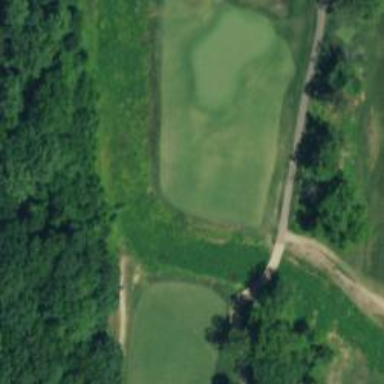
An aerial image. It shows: Pathway for golfing.